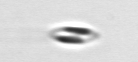
Label: pennate